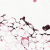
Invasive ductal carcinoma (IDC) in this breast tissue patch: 0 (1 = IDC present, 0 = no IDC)